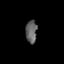
Tissue: lung
Cell type: Epithelial cells
Senescence score: 0.186
Nuclear area (px): 249
Mean DAPI intensity: 97.454